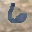
Label: 6